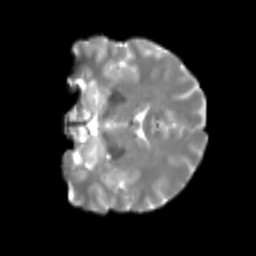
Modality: T2w
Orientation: coronal
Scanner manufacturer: siemens
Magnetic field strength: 3 T
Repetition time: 4 s
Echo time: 0.0594 s